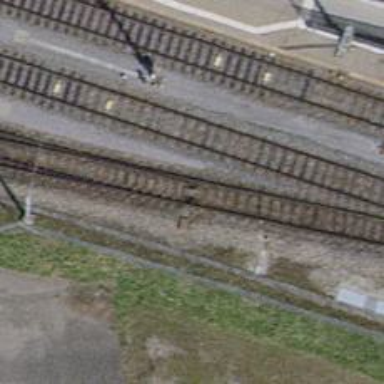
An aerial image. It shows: Electrified rail siding with contact line.